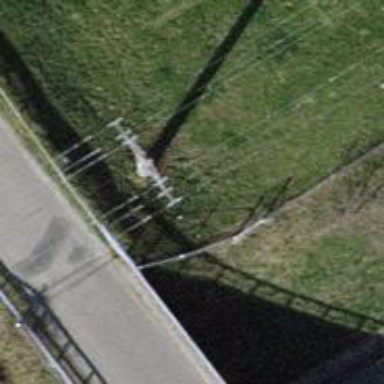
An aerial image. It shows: Concrete power pole.